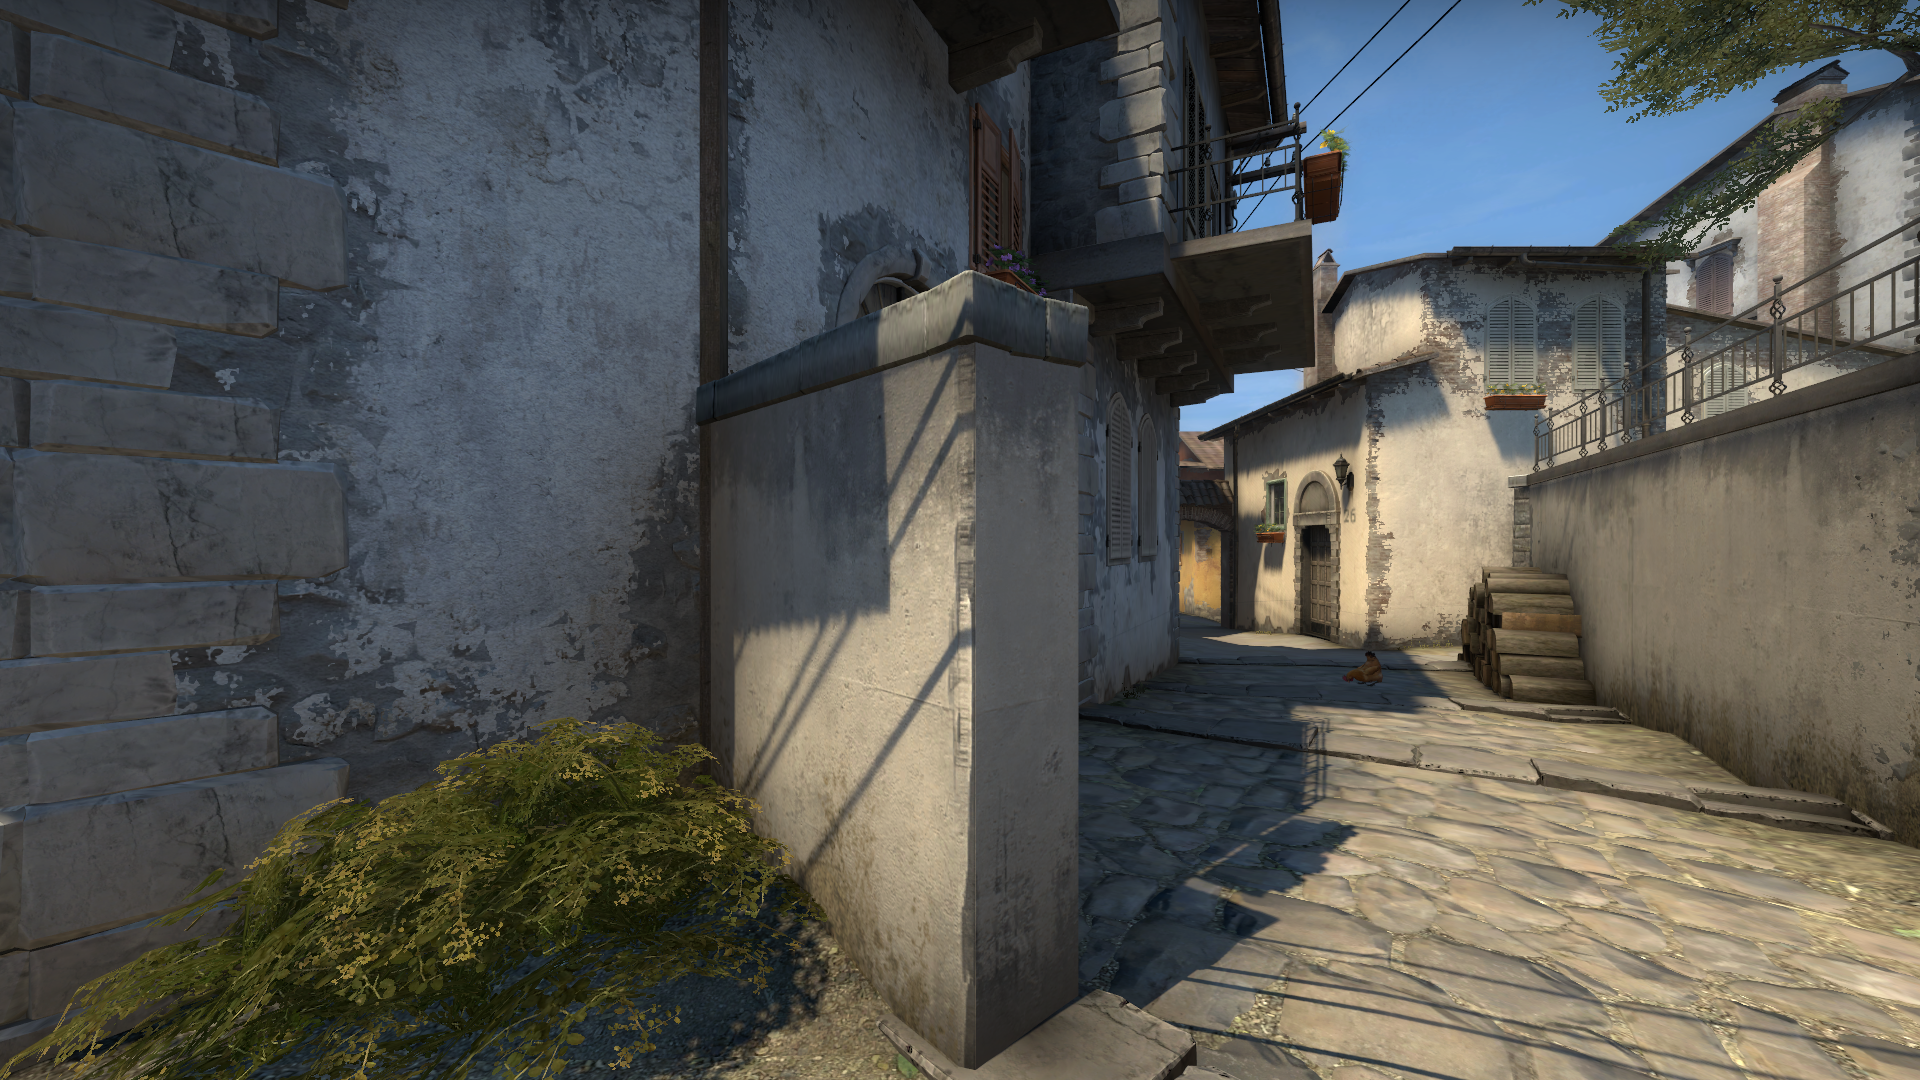
Map: de_inferno